Current action and preconditions to check: trajectory_clear

Your task: For each precondition in the list above, predict whether it will hold at this action.

Consider the current scene as observed from the mobile robot's camera, and analyze the predicted future states of all dynamic agents (e.g., people, animals, vehicles, or any moving entities) within the NEXT SECOND.

IMPORTANT: Only answer "very likely" if you are absolutely certain—based on strong, clear evidence—that a dynamic agent will violate the precondition in the predicted future state. Do NOT answer "very likely" for unlikely, ambiguous, or low-probability risks.

Ask yourself for each precondition: Is there a high probability, with clear and convincing evidence, that the predicted future states of any dynamic agent will interfere with the predicted future state of the currently executing action within the NEXT SECOND, causing that precondition to fail?

Assess the risk level based on these predictions. Use "likely" or "very likely" if motions create a clear risk of interference.

Use "neutral" or "improbable" if agents are nearby but their predicted paths are clearly diverging or non-conflicting.

Failure Risk Categories: "very improbable", "improbable", "neutral", "likely", "very likely"

Answer Format: Output ONLY the probability_of_failure value from these categories: "very improbable", "improbable", "neutral", "likely", "very likely"

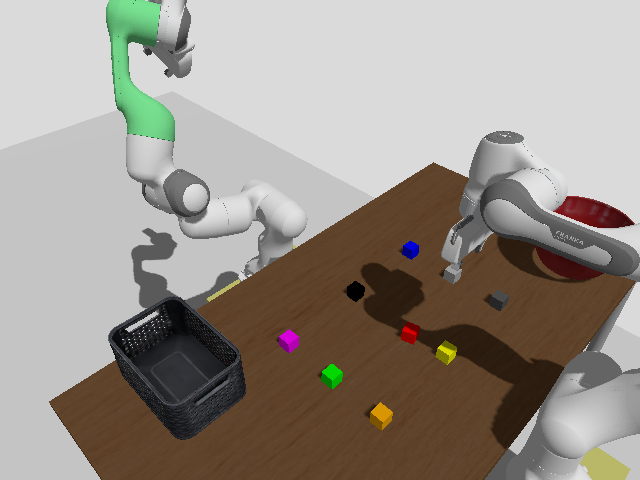

Answer: very improbable